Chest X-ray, PA view. Patient: 39 years old, sex F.
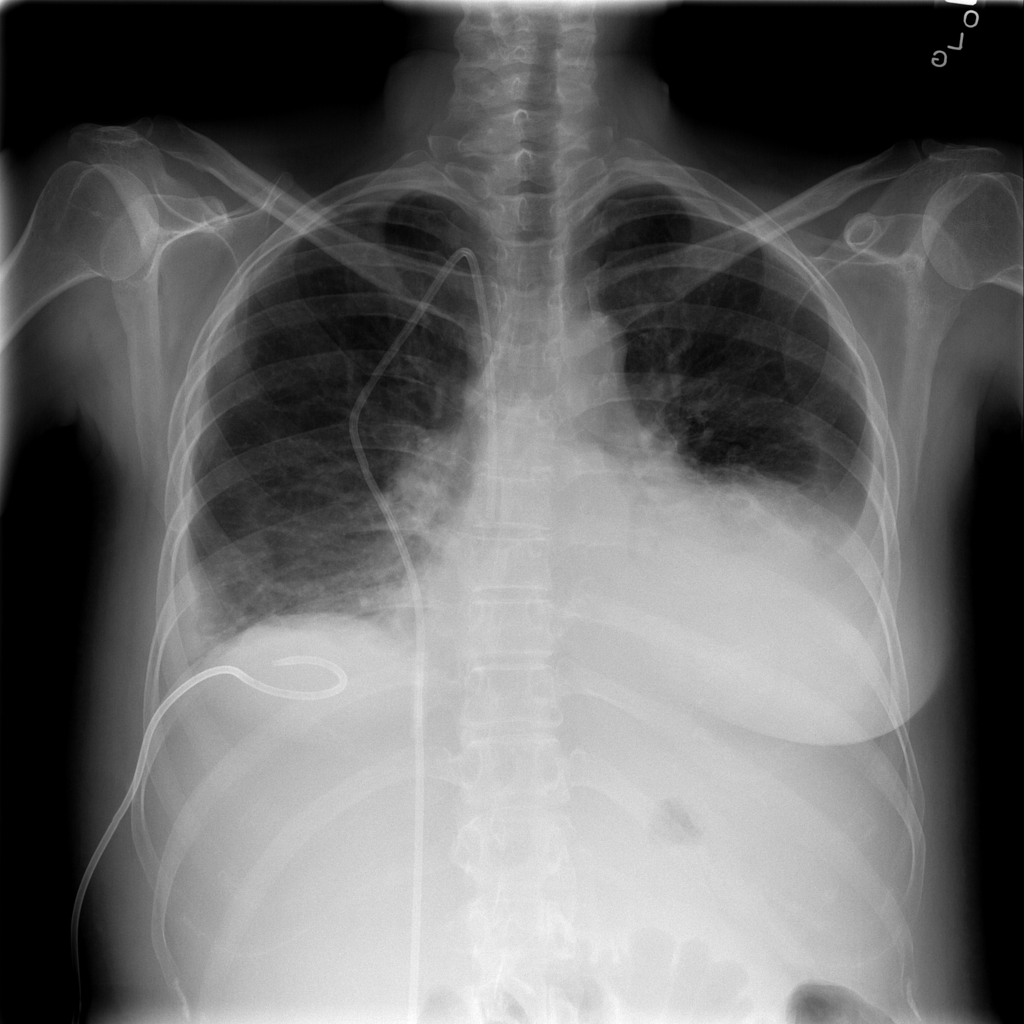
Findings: Infiltration